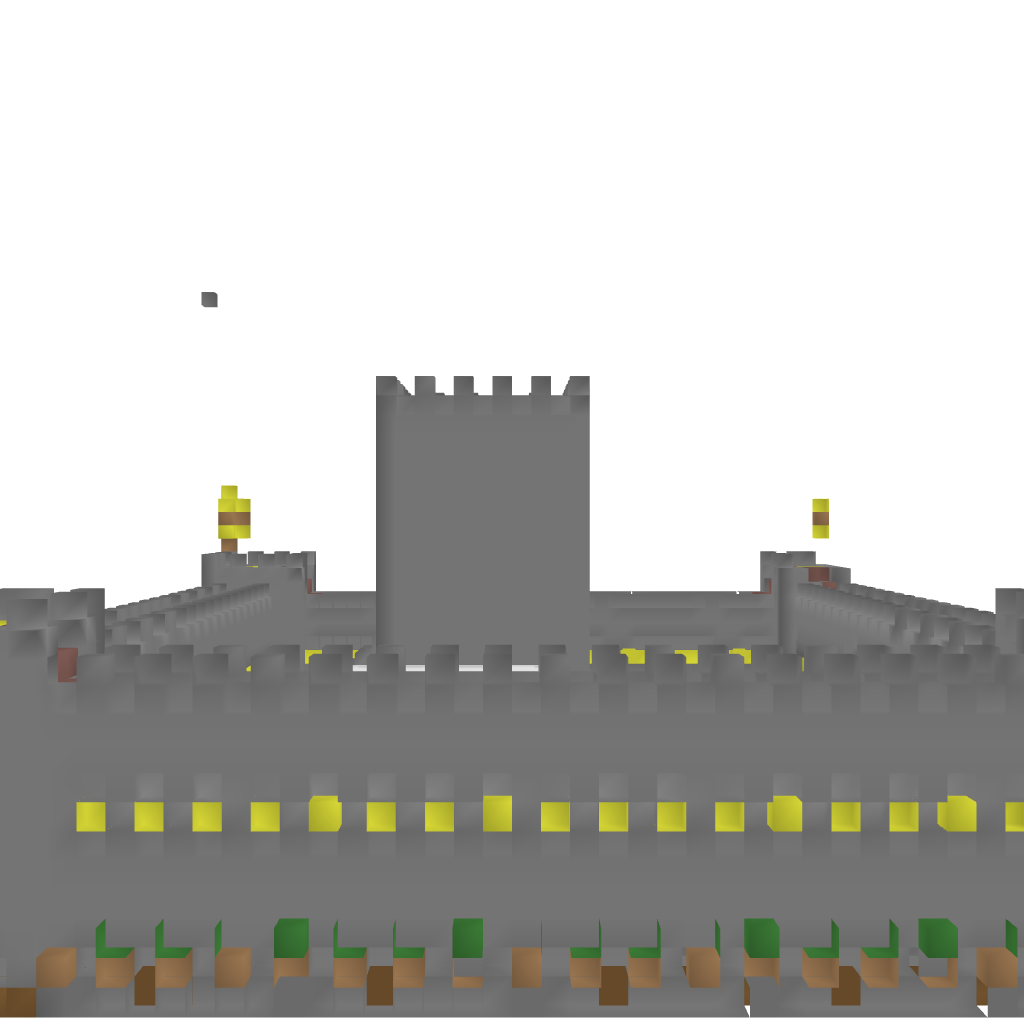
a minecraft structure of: Castle House high quality